Question: I have a document-based application. Since upgrading to XCode 4.5.1 (from 4.4) NSOpenPanel crashes when I debug the application from Xcode. It does not crash when I start the program directly.
I use NSOpenPanel on two occasions: When the user selects "Open" from the "File" menu (since it is a document-based application, none of my own code is involved) and for importing some data into my document (so it gets called by my own code). NSOpenPanel crashes on both occasions (the dialog opens, but before I can do anything, an exception is raised).
I made clean, tried switching compiler from Apple LLVM to LLVM GCC and debugger from LLDB to GDB and back, but no change.
This is my code for import:
'''
long result;
NSArray *fileTypes = [NSArray arrayWithObjects: @"txt", @"csv", @"text",
NSFileTypeForHFSTypeCode( 'TEXT' ), nil];
NSOpenPanel *oPanel = [NSOpenPanel openPanel];
[oPanel setAllowsMultipleSelection:NO];
[oPanel setAllowedFileTypes:fileTypes];
[oPanel setMessage:@"Please select import file:"];
result = [oPanel runModal];
'''
It seems to crash somewhere during CodeSigning checks (my application isn't code signed):

Do I have to set up a new project? Any help is appreciated...
Thanks a lot.
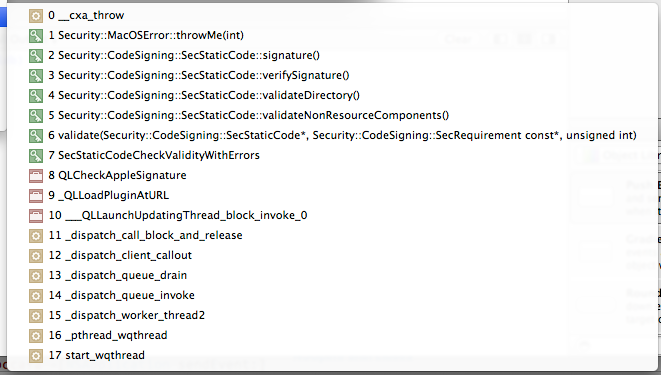
Answer: I found the reason: I had a breakpoint set on "All Exceptions". When I disable it or select "Automatically continue after evaluating" it works. I guess it is related to App Sandbox.